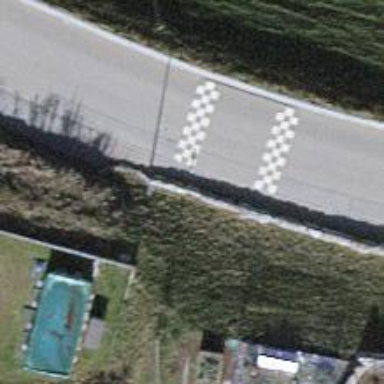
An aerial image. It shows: Traffic calming hump on the road.